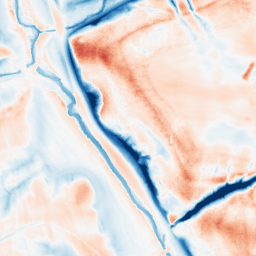
Category: classical
Decomposition family: gaussian
Decomposition parameters: sigma: 10
Upsampling method: sinc_hamming
Upsampling parameters: scale: 4
kernel_size: 16
Upsampling scale: 4